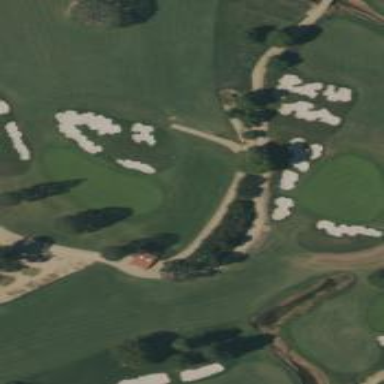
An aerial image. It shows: Path for both road and golf.